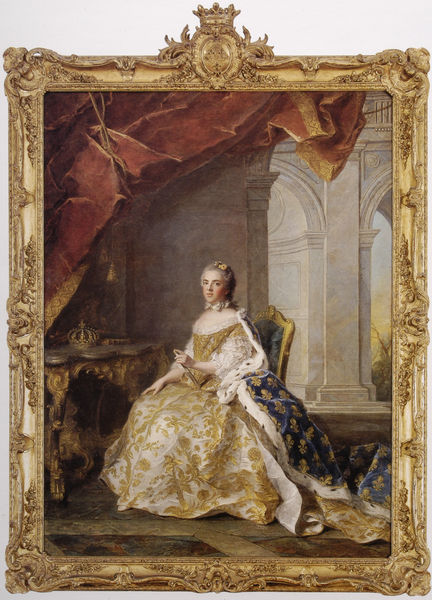
Titel: Madame Infante, duchesse de Parme in Hofkleidung
Künstler: Jean-Marc Nattier
Standort: Versailles
Institution: Musée National du Château de Versailles et de Trianon
Schlagwörter: blau, gemälde, hand, himmel, umhang, weiß, bäume, grün, landschaft, mädchen, sitzen, blume, blumen, elegant, fenster, finger, frankreich, frau, frisur, grau, haar, hintergrund, kleid, licht, marmor, mund, nase, orange, paris, pfeiler, raum, stuhl, säule, säulen, tisch, zimmer, ausblick, blick, dame, rose, rot, schloss, wolke, fächer, muster, ornament, schleife, teppich, jung, wand, architektur, arm, barock, blass, falten, gesicht, hermelin, pelz, rahmen, samt, silber, weit, bildnis, goldrahmen, hals, portrait, porträt, vorhang, öl, boden, bestickt, gewand, gold, haare, mantel, sessel, stickerei, stoff, adel, rokkoko, saum, borte, dekolletee, krone, prinzessin, prtrait, rokoko, seide, adelige, perücke, schärpe, schleppe, bilderrahmen, schreibtisch, lehne, bogen, halsband, mieder, stab, sonnenlicht, hellgrün, pilaster, saal, französisch, rundbogen, arch, arches, blue, chair, column, columns, crown, curtain, curtains, hands, oil, ornate, palace, red, thron, throne, white, dress, dunkelblau, female, formal, france, golden, hair, lace, lady, painting, polster, robe, seat, seated, sit, sitting, table, woman, yellow, floral, draperie, flowers, pink, rug, floor, kordel, quaste, faltenwurf, gemach, knie, fliege, drapierung, bögen, fussboden, palast, sterne, fliesen, lilie, festlich, brokat, wappen, eiss, antik, angel, riche, chaise, chambre, background, girl, young, baldachin, drapes, eyes, lichtquelle, noble, hochzeit, herrscherin, königin, besatz, volant, innenfutter, marmorboden, samtvorhang, gerafft, sekretär, femme, lilien, frame, gilt, purple, hermelinmantel, french, couronne, desk, sitzportrait, krinoline, nattier, kaiserin, zepter, szepter, drape, marble, kronr, royal, roi, blush, cape, ears, königing, sissi, pompadour, cloth, classicism, book, pale, ankleide, jeune, marie antoinette, dore, lavish, plis, train, rich, pekz, fleur de lis, shirt, bow, royalty, guilded, reine, barockrahmen, corset, marmorsäulen, queen, wealthy, fan, framed, ermine, tiled, krönungsornat, herscherrin, rigaud, or, d, pillars, kleid#gold, wealth, gilding, throat, jewels, figured, mink, furs, fronce, fleur de lys, mahal, baroke, trime, roryal, d'ore, plfronce